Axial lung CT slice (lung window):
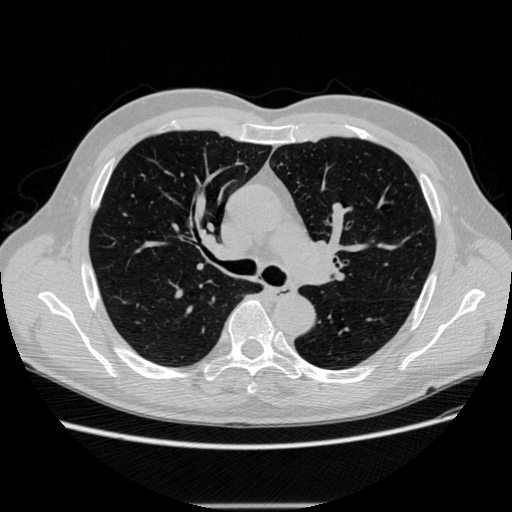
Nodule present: no